Field crop: tomato
Growth stage: 1
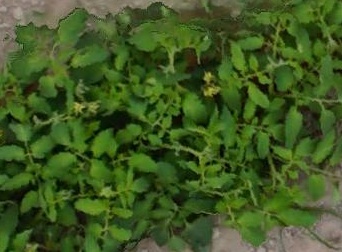
Species: tomato